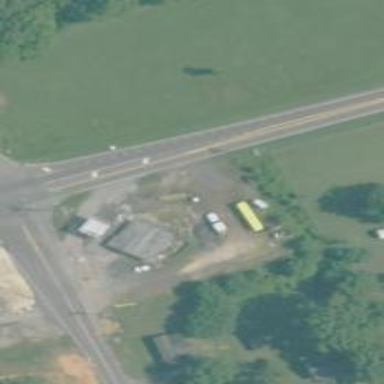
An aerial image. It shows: Convenience shop.